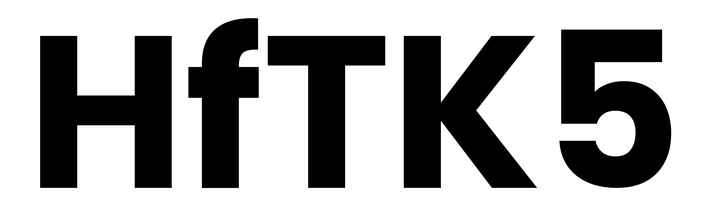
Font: Poppins-Bold